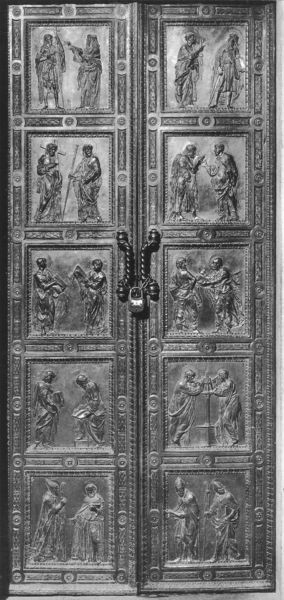
Titel: Aposteltür
Künstler: Donatello
Standort: Florenz, S. Lorenzo (EU - I - Toskana)
Schlagwörter: flügel, menschen, schwarz, szene, tür, weiss, schloss, bibel, rahmen, kirche, figur, kreis, relief, stab, kette, figuren, metall, türflügel, bronze, hoch, tor, foto, griff, religion, dom, plastisch, schwarzweiss, kreise, kathedrale, quadrate, portal, griffe, pforte, christus, jesus, türgriff, kassetten, heilige, reliefs, szenen, quadrat, abbildung, abbildungen, guß, tafeln, kirchentür, gefache, bronzeguß, vorhängeschloss, türgriffe